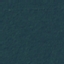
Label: Forest